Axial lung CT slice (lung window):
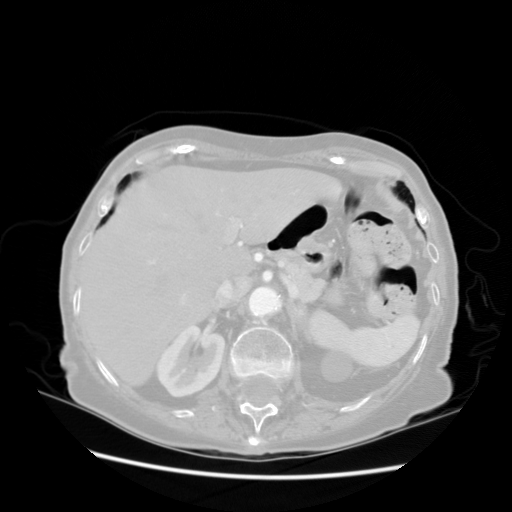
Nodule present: no